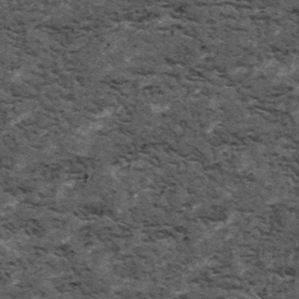
Label: frost